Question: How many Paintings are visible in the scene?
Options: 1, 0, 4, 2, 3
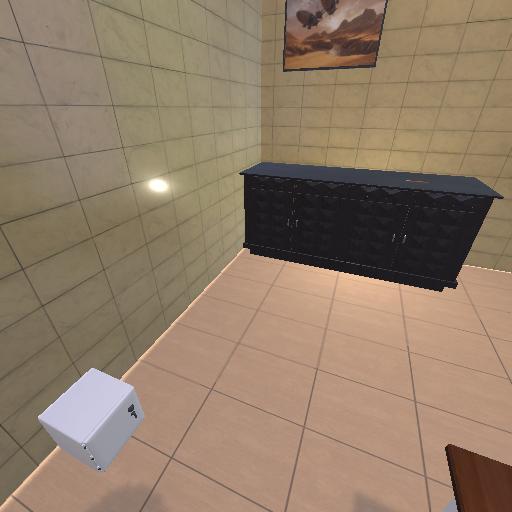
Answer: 1